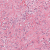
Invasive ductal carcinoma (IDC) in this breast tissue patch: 0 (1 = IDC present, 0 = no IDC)